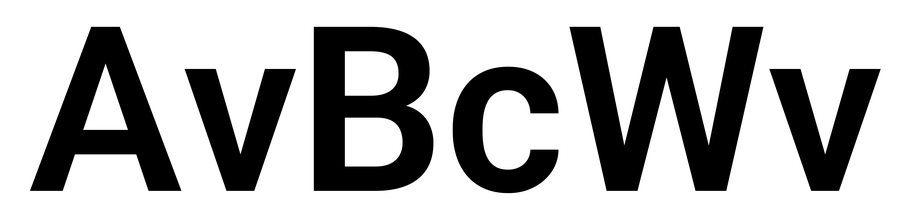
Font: Roboto_SemiBold